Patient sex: M
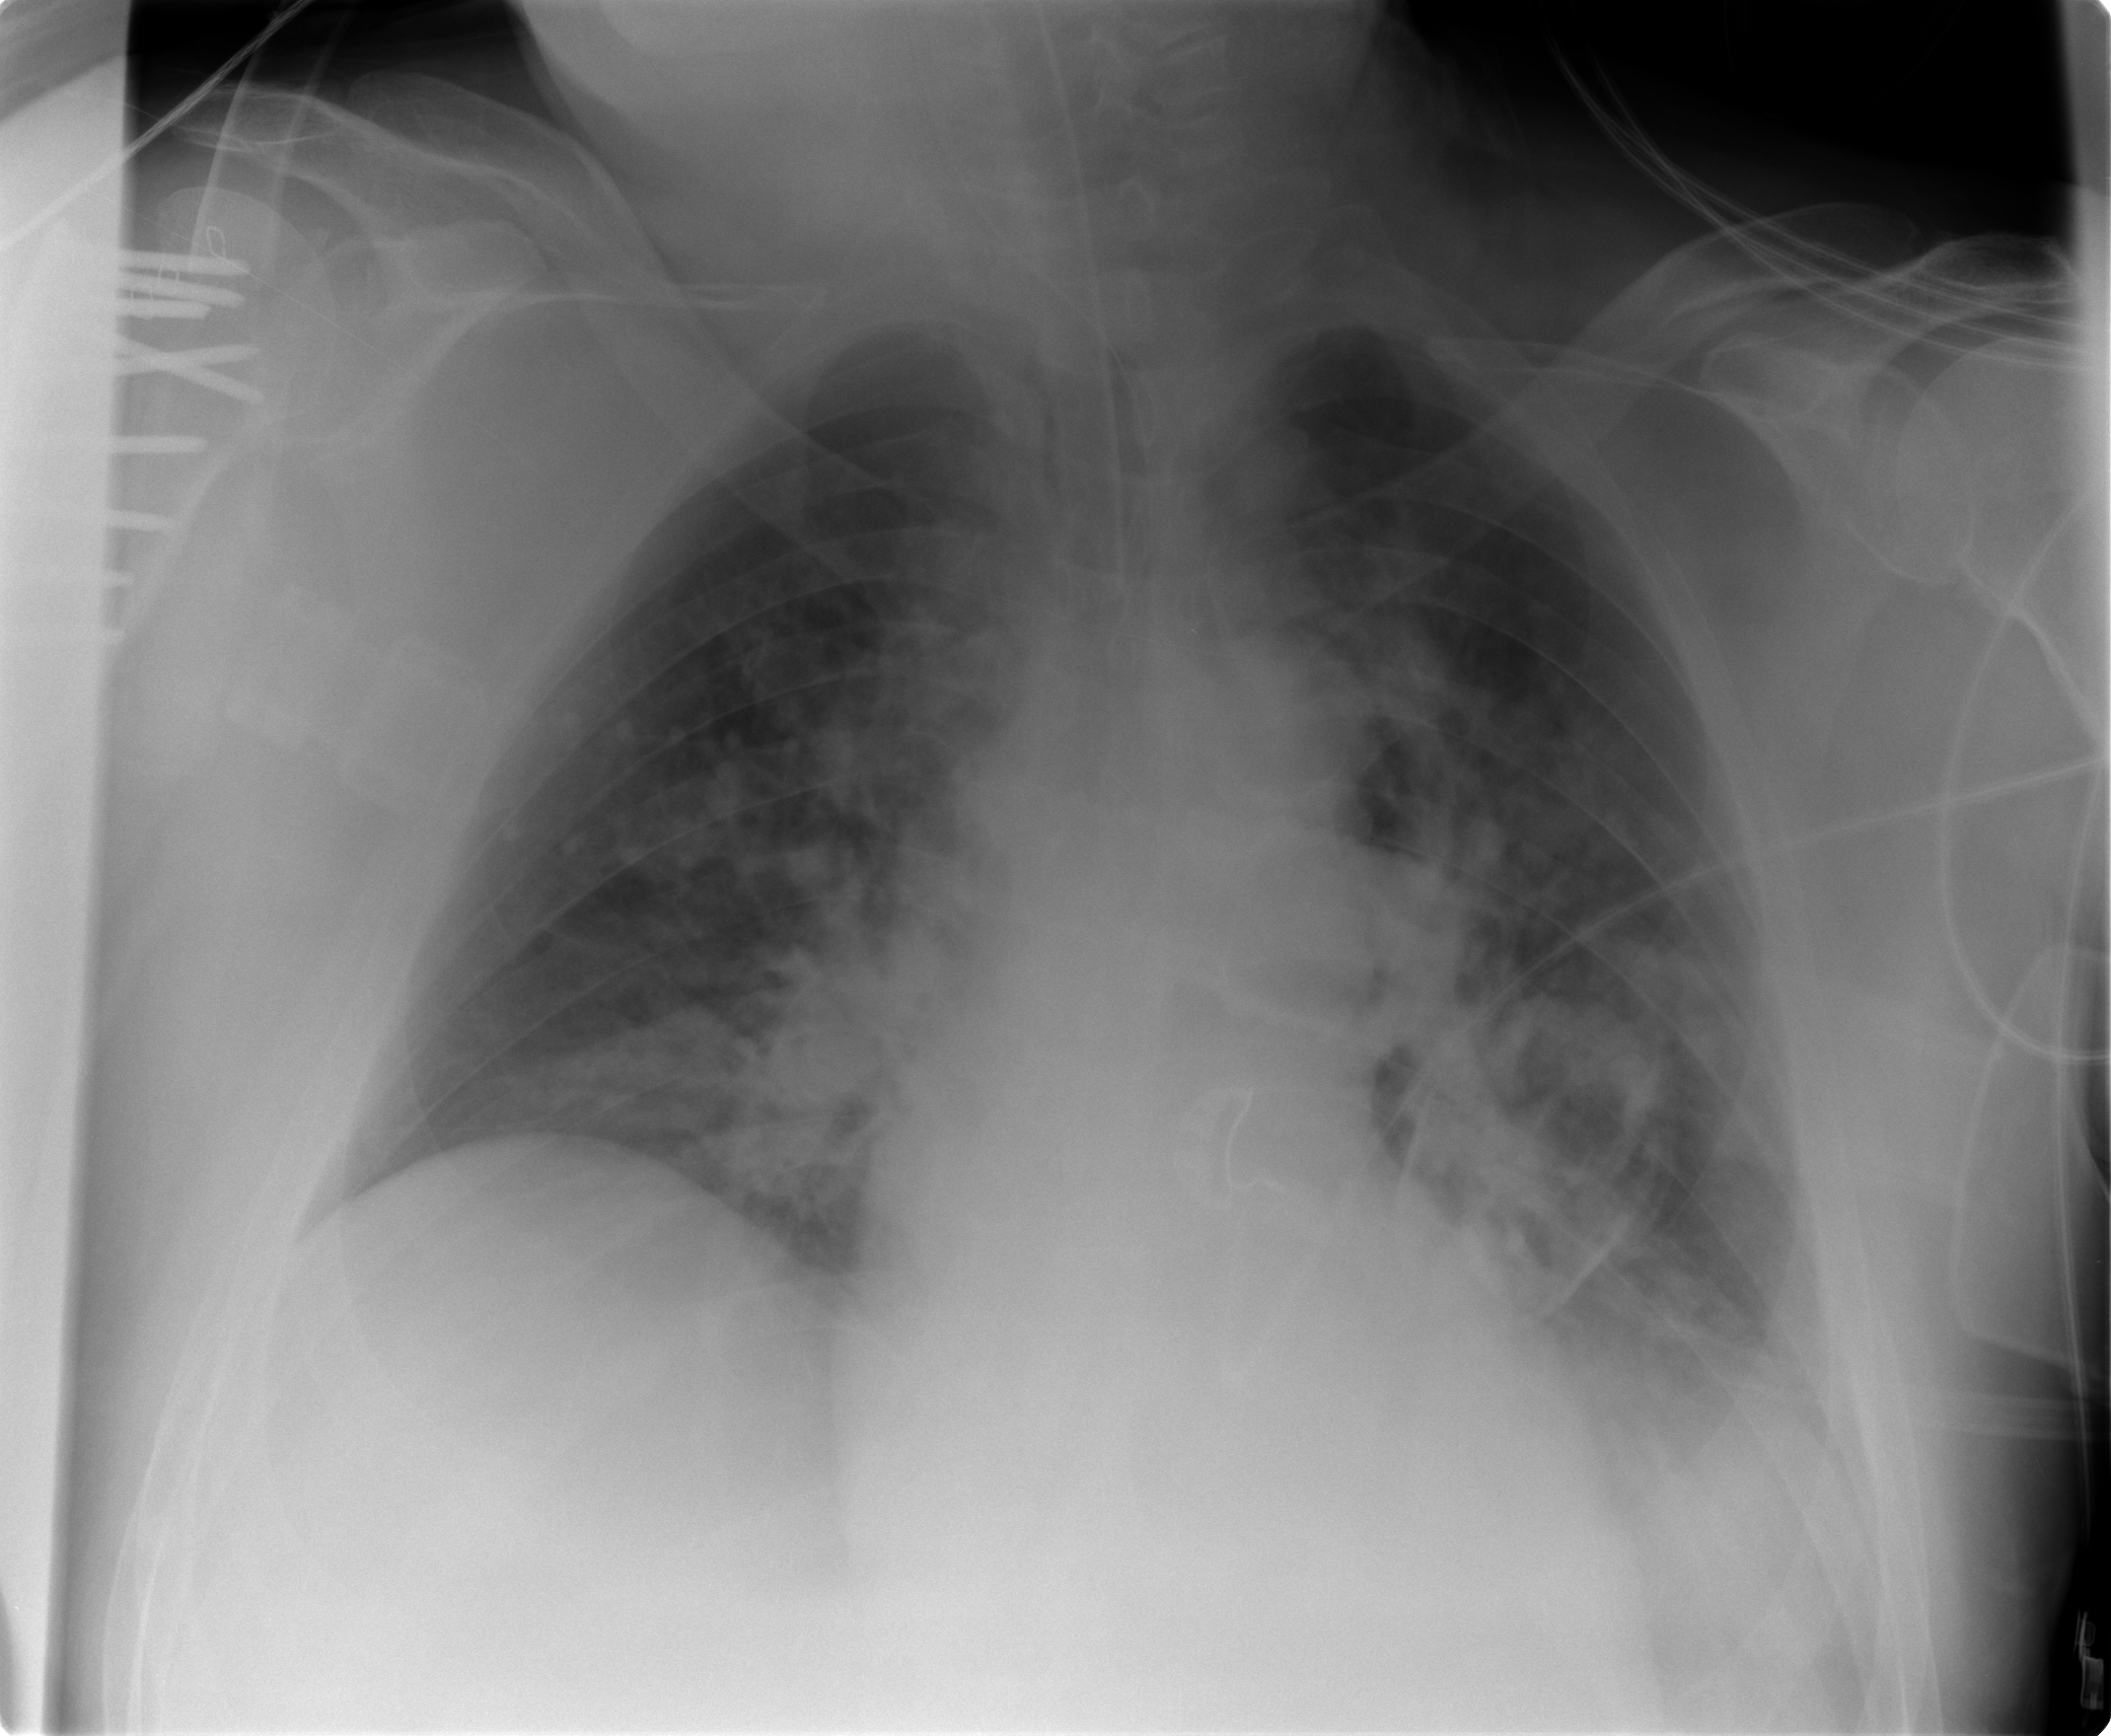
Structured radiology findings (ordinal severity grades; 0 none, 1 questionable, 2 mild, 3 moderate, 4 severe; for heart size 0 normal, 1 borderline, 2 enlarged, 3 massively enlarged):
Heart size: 0
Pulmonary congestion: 3
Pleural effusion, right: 0
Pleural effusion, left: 2
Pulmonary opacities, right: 3
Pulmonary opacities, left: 3
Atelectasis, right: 0
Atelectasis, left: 2